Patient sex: M
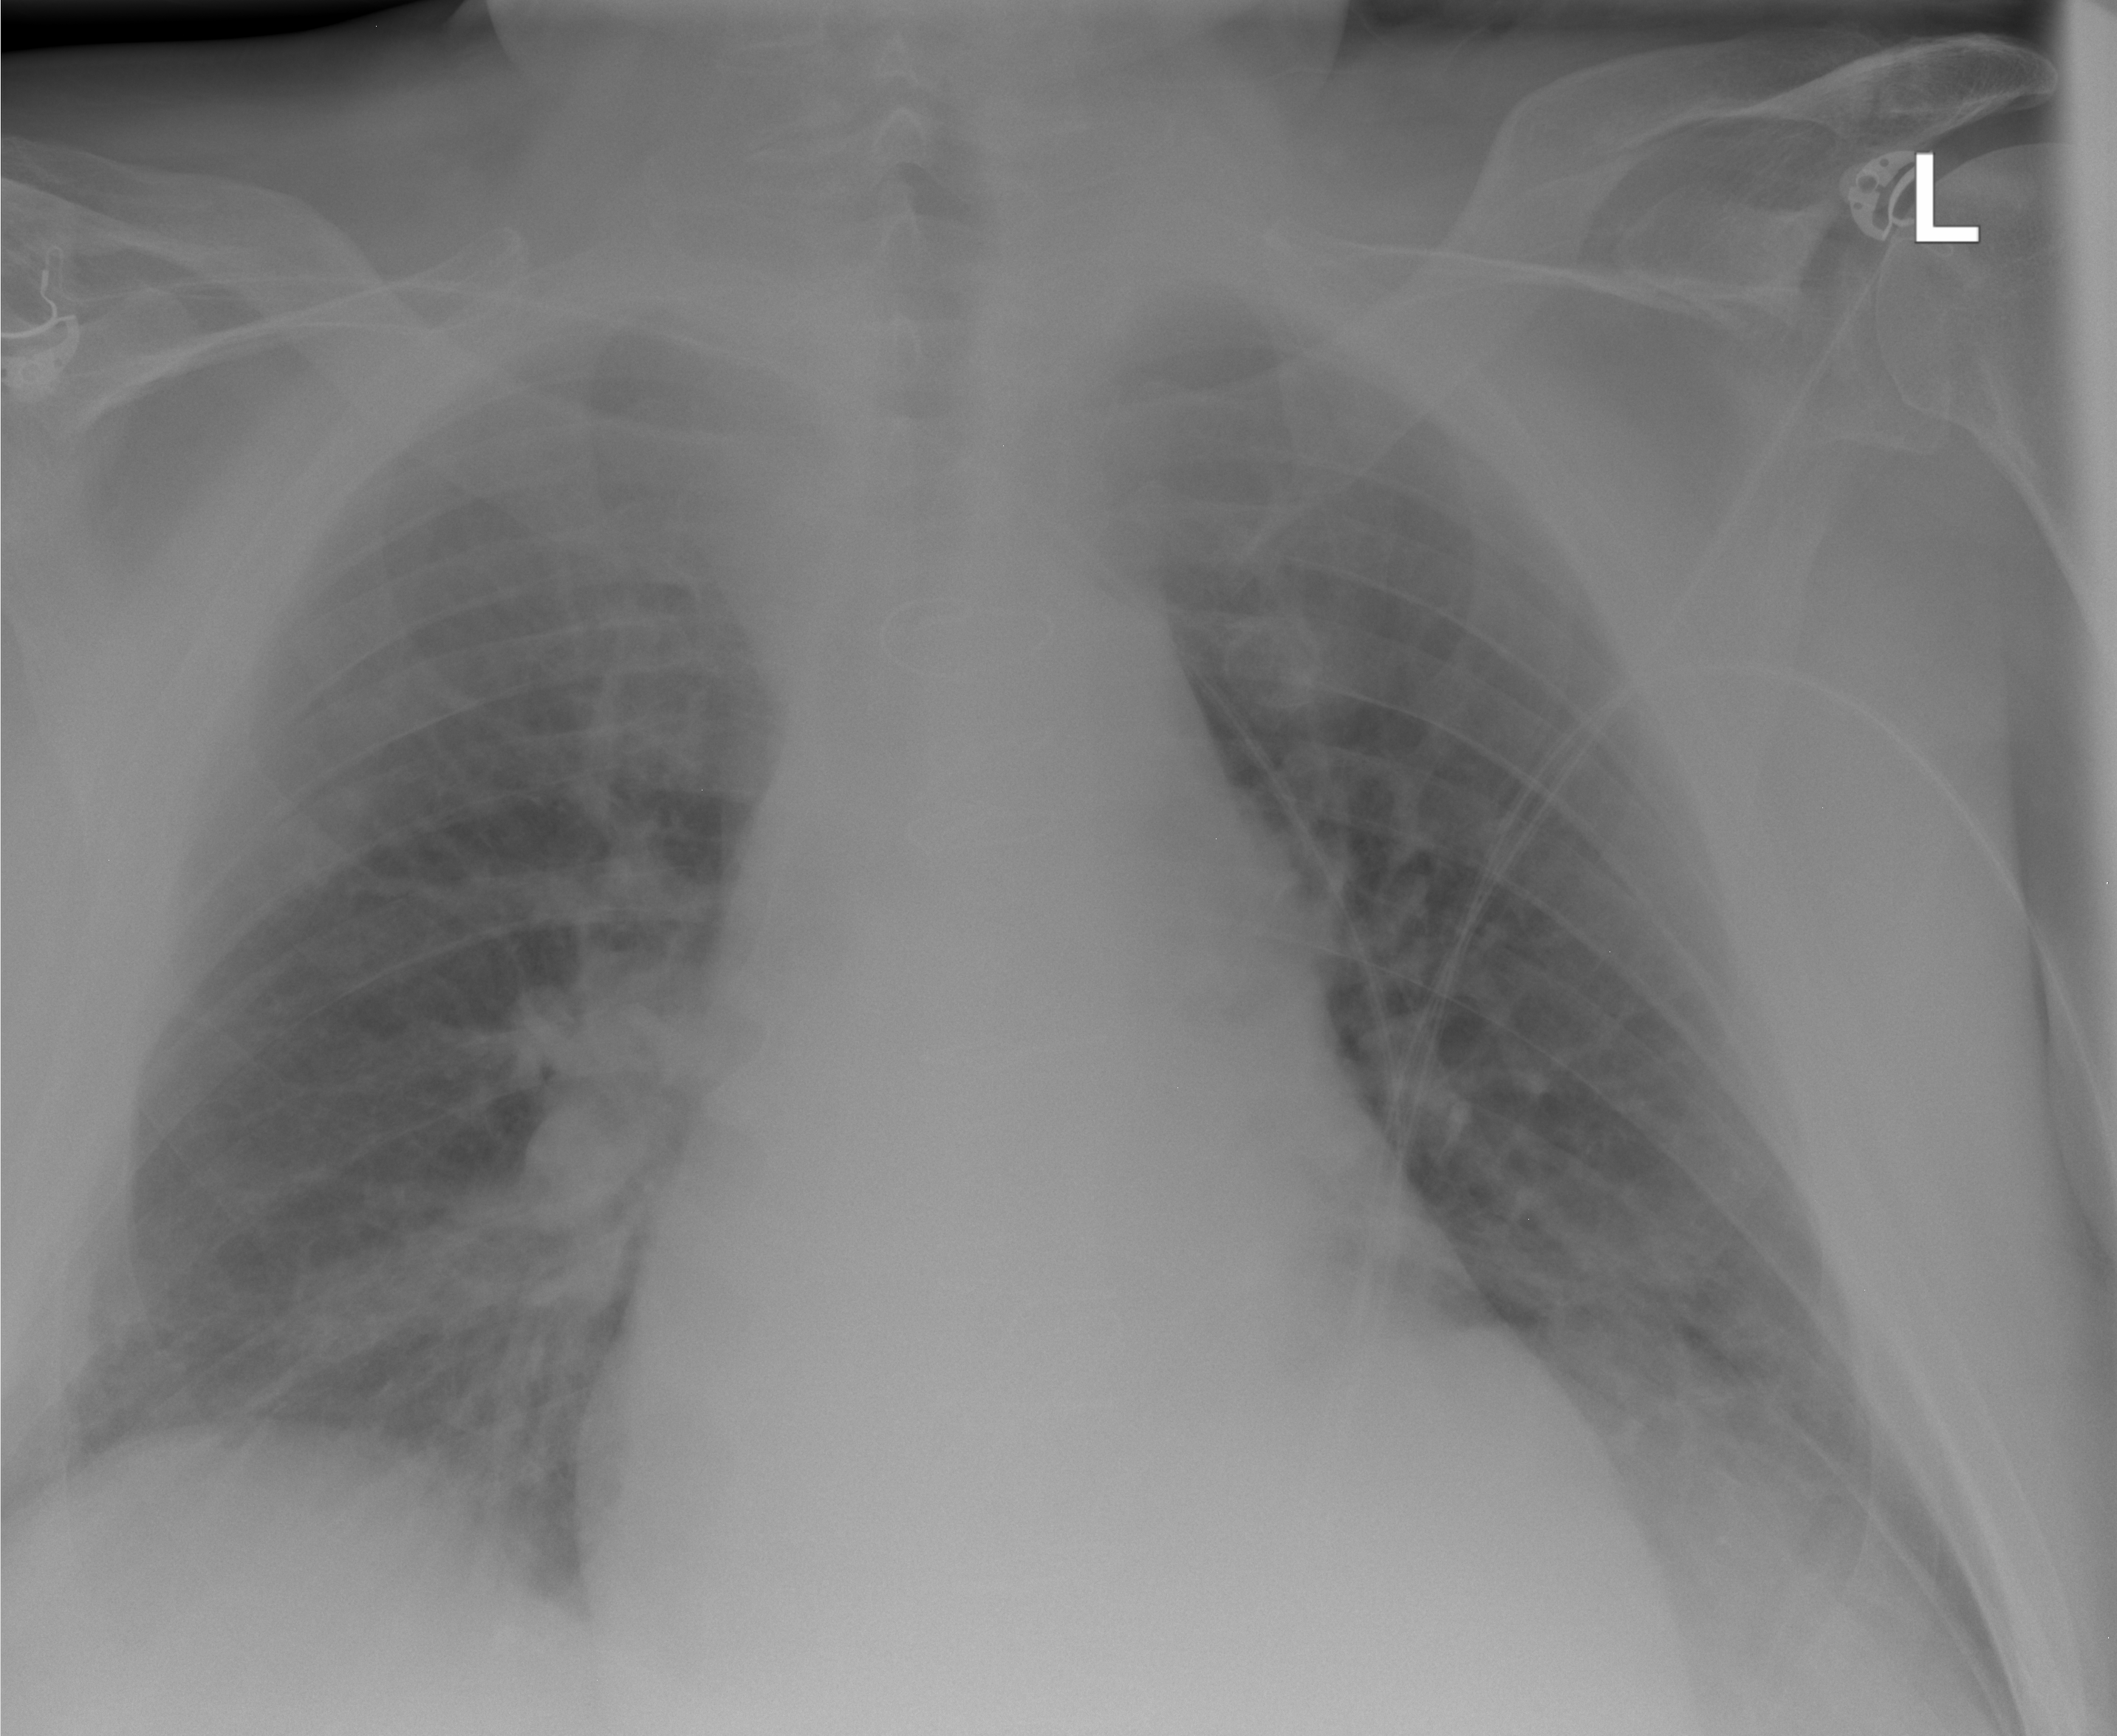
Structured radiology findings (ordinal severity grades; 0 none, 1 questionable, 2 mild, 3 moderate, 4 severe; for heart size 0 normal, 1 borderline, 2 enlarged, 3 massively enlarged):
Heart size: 2
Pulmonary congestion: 1
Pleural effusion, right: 0
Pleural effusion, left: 2
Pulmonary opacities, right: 1
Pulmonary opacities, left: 0
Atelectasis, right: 2
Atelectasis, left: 0